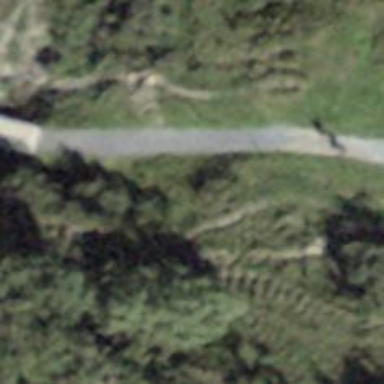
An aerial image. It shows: Gravel path.